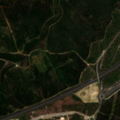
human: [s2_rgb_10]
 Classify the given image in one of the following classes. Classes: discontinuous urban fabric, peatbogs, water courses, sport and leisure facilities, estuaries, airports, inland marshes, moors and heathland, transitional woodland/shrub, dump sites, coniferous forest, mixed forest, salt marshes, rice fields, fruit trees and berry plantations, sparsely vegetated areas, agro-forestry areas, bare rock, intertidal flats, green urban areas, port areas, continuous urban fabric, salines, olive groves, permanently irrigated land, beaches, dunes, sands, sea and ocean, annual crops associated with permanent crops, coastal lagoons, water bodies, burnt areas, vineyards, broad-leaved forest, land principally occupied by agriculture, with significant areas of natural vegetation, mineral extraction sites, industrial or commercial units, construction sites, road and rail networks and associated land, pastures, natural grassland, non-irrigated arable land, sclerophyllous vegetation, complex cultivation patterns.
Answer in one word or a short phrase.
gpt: vineyards, broad-leaved forest, transitional woodland/shrub